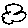
Label: cloud